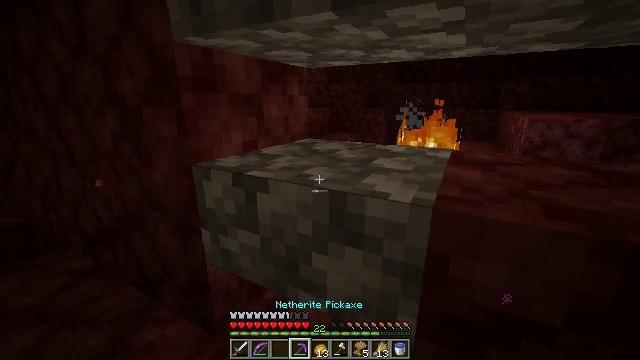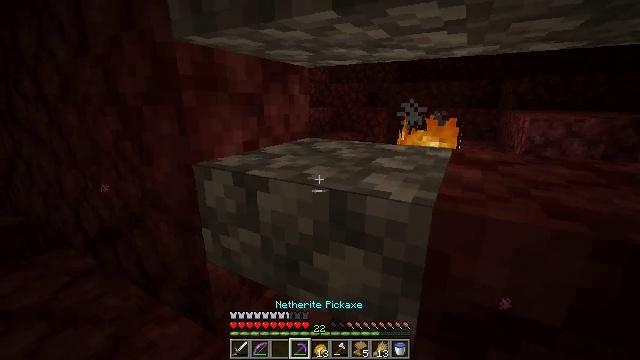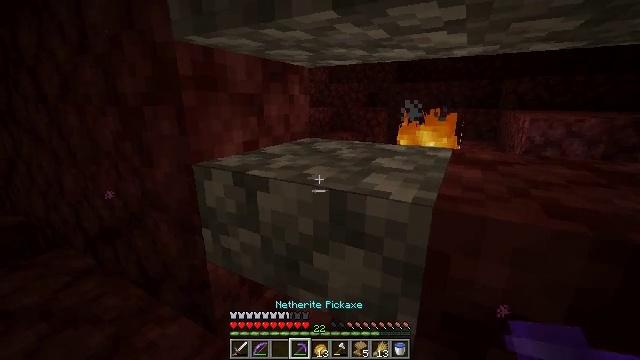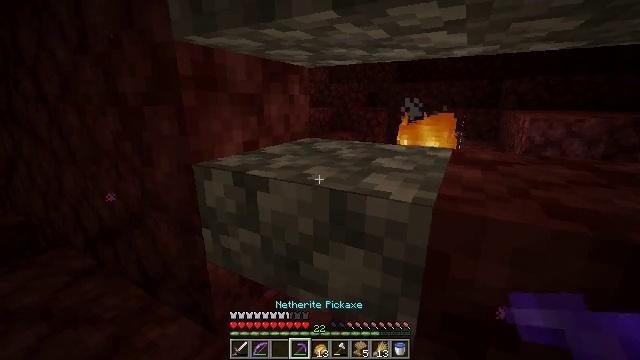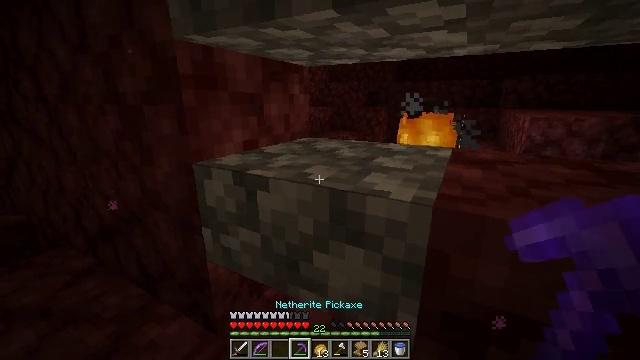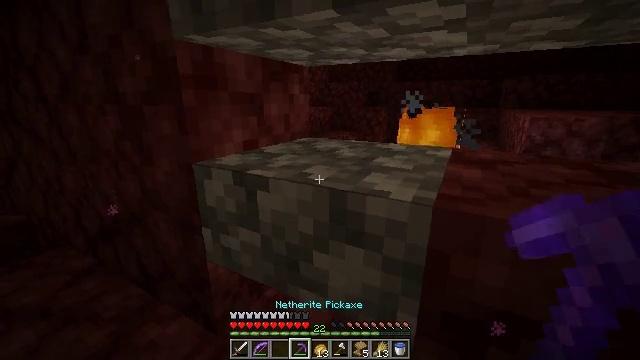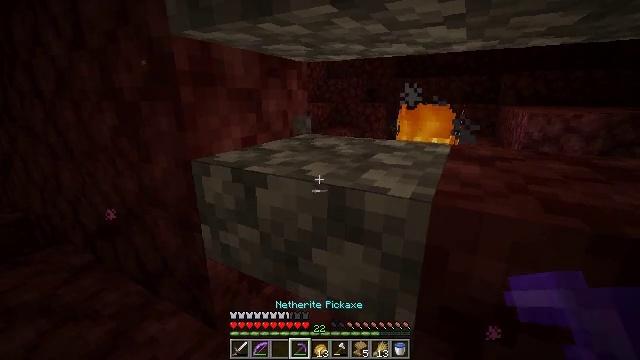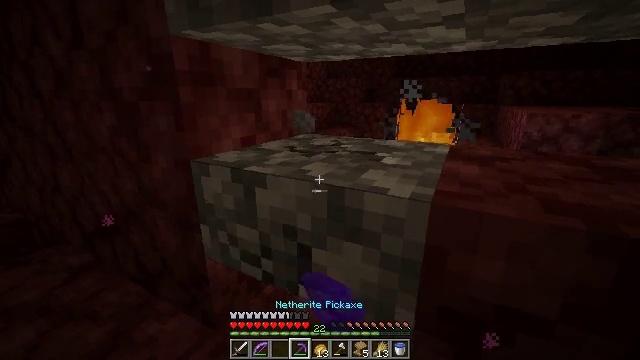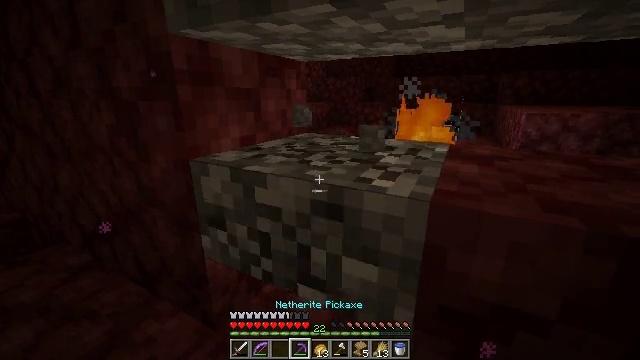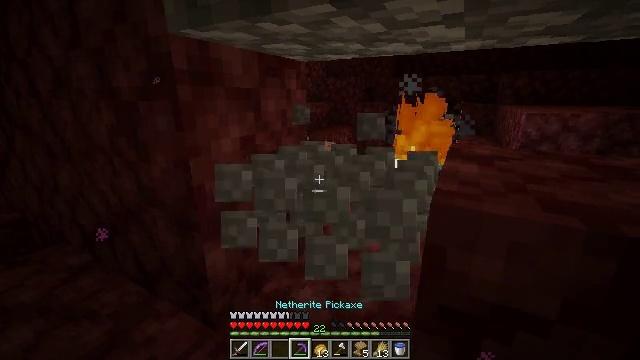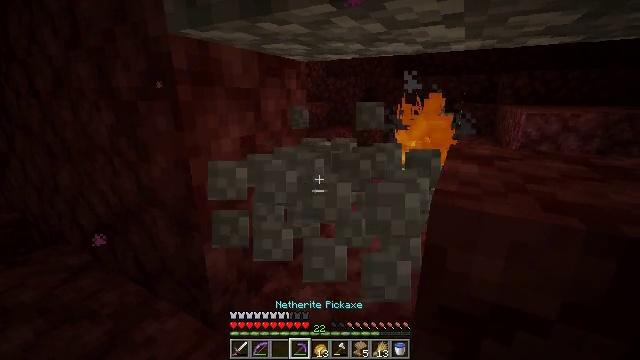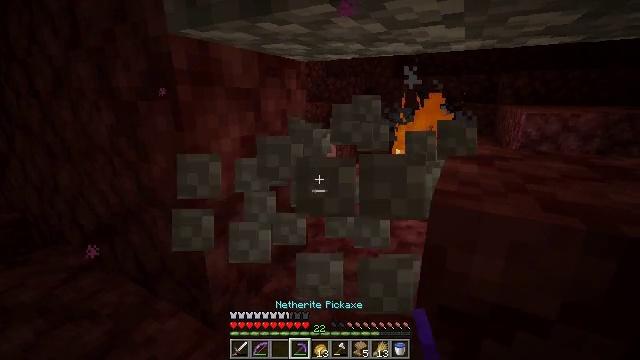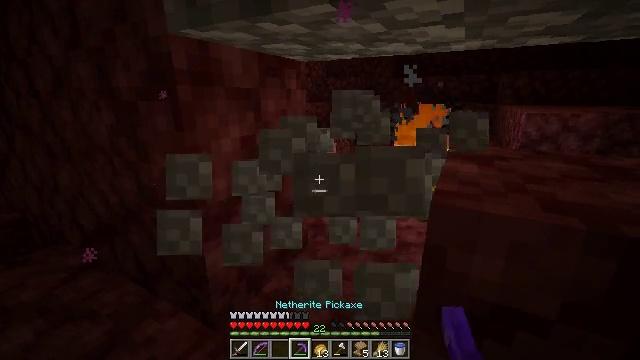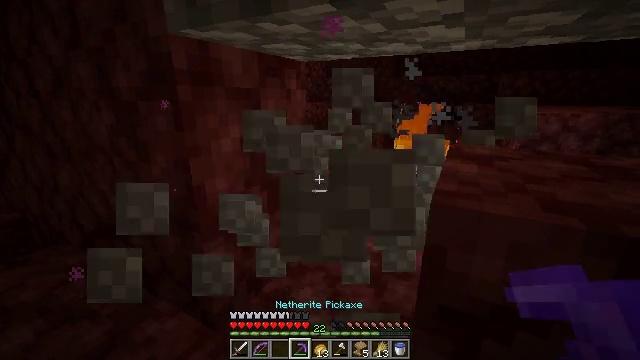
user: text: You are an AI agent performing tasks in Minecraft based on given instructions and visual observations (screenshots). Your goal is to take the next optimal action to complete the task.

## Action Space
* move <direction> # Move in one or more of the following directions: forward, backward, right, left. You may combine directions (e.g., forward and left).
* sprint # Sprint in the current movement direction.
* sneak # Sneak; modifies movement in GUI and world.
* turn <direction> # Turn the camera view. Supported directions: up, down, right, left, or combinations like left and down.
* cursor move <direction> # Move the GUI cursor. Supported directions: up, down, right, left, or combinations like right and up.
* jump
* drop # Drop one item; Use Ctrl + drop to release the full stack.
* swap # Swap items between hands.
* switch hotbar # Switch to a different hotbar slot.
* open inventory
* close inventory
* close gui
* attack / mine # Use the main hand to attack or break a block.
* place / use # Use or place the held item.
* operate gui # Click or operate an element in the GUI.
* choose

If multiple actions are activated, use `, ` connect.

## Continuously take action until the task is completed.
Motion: motion action
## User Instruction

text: Mine the cobblestone slab.
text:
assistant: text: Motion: sneak
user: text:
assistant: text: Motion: sneak
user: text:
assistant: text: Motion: sneak
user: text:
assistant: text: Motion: sneak
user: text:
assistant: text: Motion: sneak
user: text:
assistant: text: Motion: sneak, attack / mine
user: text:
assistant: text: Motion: sneak, attack / mine
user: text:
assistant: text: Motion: sneak, attack / mine
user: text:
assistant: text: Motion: sneak, attack / mine
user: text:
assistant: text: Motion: sneak
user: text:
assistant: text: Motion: sneak
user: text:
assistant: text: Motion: sneak
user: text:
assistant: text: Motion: sneak
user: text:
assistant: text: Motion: sneak